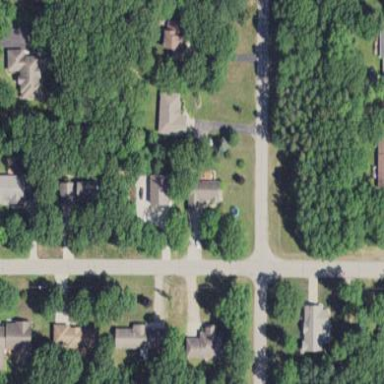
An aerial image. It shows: Smooth asphalt road in residential area.